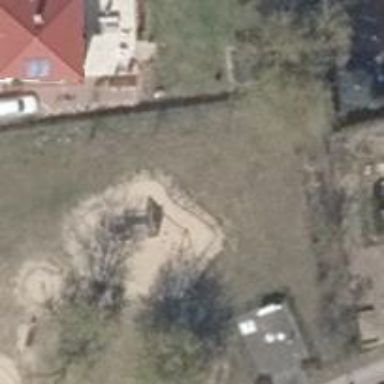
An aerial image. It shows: Playground with swings.